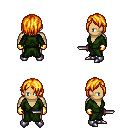
a pixel art fantasy rpg character, male body template, human, tanned skin, green robe, white pants, light blonde bangs hairstyle, gold gloves, metal boots, dagger, four views (front, back, left, right), 2x2 character sprite sheet, small pixel art, hard edges, no anti-aliasing